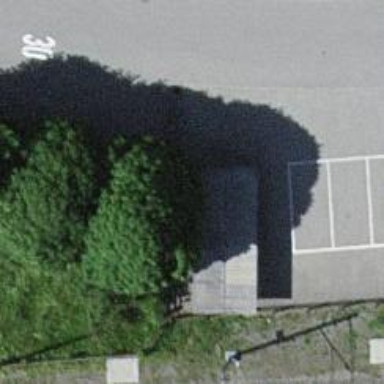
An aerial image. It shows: Bicycle parking area with rack.